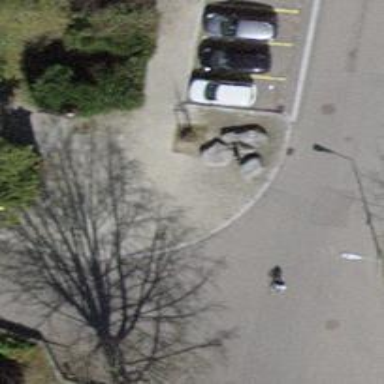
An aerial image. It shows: Post box is visible.